Question: As I'm making a new design for an existing website, I have to draw some elements in "perspective".
By using some ':before' and ':after' pseudo-elements, it was easy to make it, but the corners added are in a fixed color (white) wich is ok with the background (white) but not with some other elements (pictures, other bg color blocks). Unfortunatly <URL> doesn't seem to work.

So how could I make the following menu in 'CSS' with transparent corners (without gif, png or adding some 'span') ?
<URL>
'''
<div class="relief">Some content</div>
'''
'''
.relief {
position:relative;
border-left:10px solid #CCC;
border-bottom:10px solid #CCC;
border-right:1px solid #CCC;
border-top:1px solid #CCC;
padding:10px;
background:#EDEDED;}
.relief:before, .relief:after {
content:"";
border:10px solid transparent;
position:absolute;
display:block;
z-index:10;}
.relief:before {
left:-10px;
top:-10px;
border-left:10px solid #FFF;
border-top:10px solid #FFF;}
.relief:after {
right:-10px;bottom:-10px;
border-right:10px solid #FFF;
border-bottom:10px solid #FFF;}
'''
The best I made for it with another system, made a bottom-left transparent corner and a top-left white border, that I don't want to be displayed : <URL>
Any help will be appreciated.
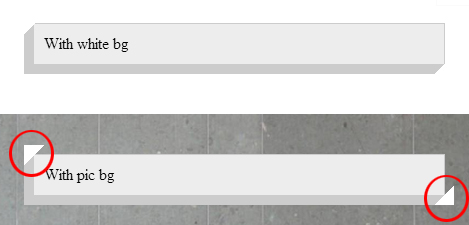
Answer: Here is an example of how it can be done with just plain CSS. Be sure to add any vendor prefixes.
'''
div {
box-shadow: -1px 1px 0px 1px rgba(0,0,0,0.5), -2px 2px 0px 1px rgba(0,0,0,0.5), -3px 3px 0px 1px rgba(0,0,0,0.5), -4px 4px 0px 1px rgba(0,0,0,0.5), -5px 5px 0px 1px rgba(0,0,0,0.5)
}
'''
Fiddle: <URL>